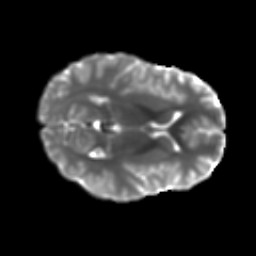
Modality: T2w
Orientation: axial
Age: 14
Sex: male
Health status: ill
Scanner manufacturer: ge
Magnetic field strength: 3 T
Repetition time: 6.752 s
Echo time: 0.079 s